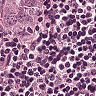
Metastatic tissue present: yes